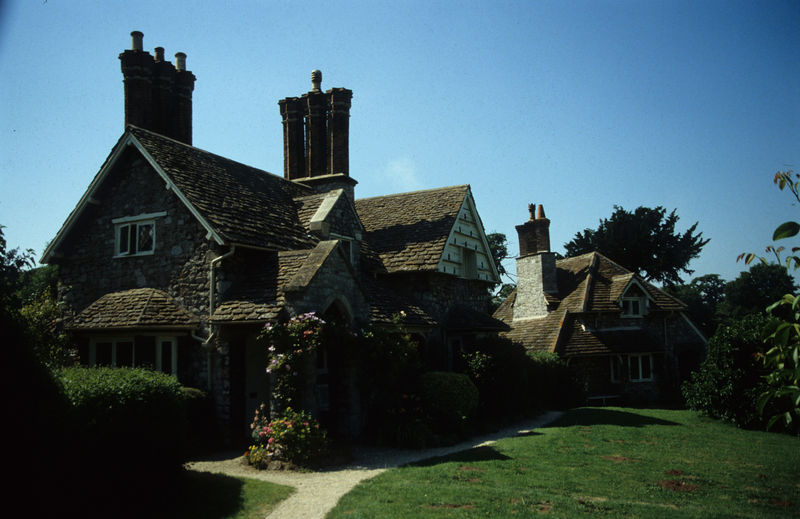
Titel: Model village, Gesamtansicht mit Gartenplatz
Künstler: John Nash
Standort: Bristol
Institution: Blaise Hamlet
Schlagwörter: baum, blau, blätter, himmel, schatten, bäume, grün, blumen, braun, fenster, grau, licht, strasse, tür, weiss, anlage, dach, gebäude, gras, haus, park, rasen, rose, rosen, weg, wiese, wand, architektur, stein, steine, taube, bild, häuser, strauch, busch, büsche, gebüsch, pfad, sonne, sträucher, land, reich, pflanzen, england, kamin, kamine, schornstein, vorbau, garten, klar, sommer, fassade, türen, wohnhäuser, zwei, dächer, giebel, mauer, schornsteine, ziegel, allee, hecke, türe, wolkenlos, idylle, romantik, essen, frühling, tor, anbau, foto, fotografie, eingang, erker, wage, fensterrahmen, gauben, mauerwerk, loch, löcher, neu, portal, villa, spitzbogen, schiefer, walmdach, landhaus, sonnenschein, fachwerk, siedlung, historismus, gaube, regenrohr, buchs, fotographie, gebäuse, spalier, bruchstein, schindeln, dachrinne, fesnter, rohr, zigel, zuhause, vorstadt, gartenanlage, eingangsportal, geibel, naturstein, lanhaus, fallrohr, cottage, heim, unverputzt, englischer rasen, landhäuser, großbritannien, nachbarn, gartenw, rosenbusch, natursteinmauerwerk, eise, einfamilienhäuser, orgen, bossenmauer, grürn, schornschteine, vorstadtsiedlung, taubenschlag, fimmel, gertenweg, rüre, ausflugsloch